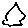
Label: hexagon